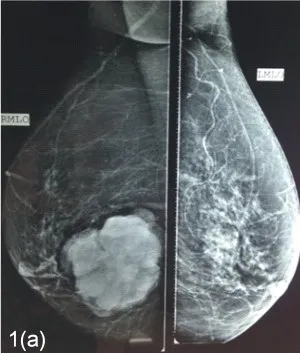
(a). Mammography, mediolateral oblique view showing well defined, lobulated radio-opacity in the right inferomedial quadrant.
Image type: radiology (x_ray)